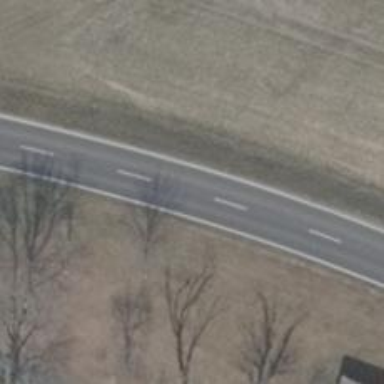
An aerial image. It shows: Asphalt road classified as primary highway.